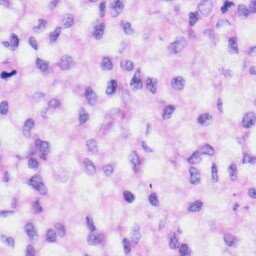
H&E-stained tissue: Liver